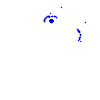
Particle: electron